Question: I want to get database images show in listview but it does not work . I tried but can't any one can help .
'''
ListViewItem liv = new ListViewItem(read[0].ToString());
liv.SubItems.Add(read[1].ToString());
liv.SubItems.Add(read[2].ToString());
liv.SubItems.Add(read[3].ToString());
listView1.Items.Add(liv);
'''
Here on index[3] in database the images stored .
The error show in image

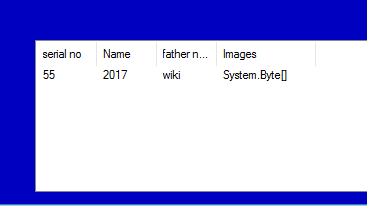
Answer: For what I can see, your image is stored in a Database and retrieved in ByteArray format. You need to convert the ByteArray stream to a Bitmap Image:
'''
Image _image = new Bitmap(new MemoryStream((Byte[])read[3]));
'''
Since this image has to be referenced in more than one method, define it at Class level.
'''
using System.Drawing;
using System.Drawing.Text;
Image _image;
'''
To let a SubItem display the image, you need to Paint the items yourselft, so set the OwnerDraw property of your ListView:
'''
listView1.OwnerDraw = true;
'''
Get the items from your Data source:
'''
(... LOOP ...)
//Define a new ListView Item...
ListViewItem _LVItem = new ListViewItem(read[0].ToString());
ListViewItem.ListViewSubItemCollection _ItemsCollection =
new ListViewItem.ListViewSubItemCollection(_LVItem);
//... and SubItems
_ItemsCollection.Add(new ListViewItem.ListViewSubItem(_LVItem, read[1].ToString()));
_ItemsCollection.Add(new ListViewItem.ListViewSubItem(_LVItem, read[2].ToString()));
//No text here, this is where the image will be drawn
_ItemsCollection.Add(new ListViewItem.ListViewSubItem(_LVItem, ""));
//Create a new Bitmap using a MemoryStream
_image = new Bitmap(new MemoryStream((Byte[])read[3]));
listView1.Items.Add(_LVItem);
(... LOOP ...)
'''
Create EventHandlers for 'listView1.DrawColumnHeader' and 'listView1.DrawSubItem'
'''
//You need to draw both Headers...
private void listView1_DrawColumnHeader(object sender, DrawListViewColumnHeaderEventArgs e)
{
e.Graphics.TextRenderingHint = TextRenderingHint.ClearTypeGridFit;
//Let the system draw these headers, nothing to do here
e.DrawDefault = true;
}
//... and SubItems
private void listView1_DrawSubItem(object sender, DrawListViewSubItemEventArgs e)
{
//If this is the column where the image is shown, draw it
if (e.ColumnIndex == 3)
{
//Position the image in the middle of its Column
//This will be re-calculated when the Column is resized
int _XLocation = (e.SubItem.Bounds.X +
(e.SubItem.Bounds.Width / 2) -
(e.SubItem.Bounds.Height / 2));
//Draw the Image resized to the Height of the row
e.Graphics.DrawImage(_image, new Rectangle(_XLocation, e.SubItem.Bounds.Y, e.SubItem.Bounds.Height, e.SubItem.Bounds.Height));
}
//Draw the other columns using their pre-defined values
e.Graphics.TextRenderingHint = System.Drawing.Text.TextRenderingHint.ClearTypeGridFit;
e.Graphics.DrawString(e.SubItem.Text,
e.SubItem.Font,
new SolidBrush(e.SubItem.ForeColor),
e.SubItem.Bounds.Location.X,
e.SubItem.Bounds.Location.Y);
}
'''
And this is the result:
<URL>